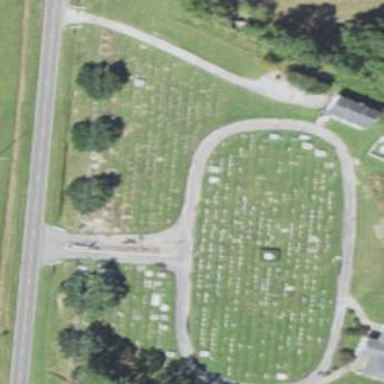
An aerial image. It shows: Cemetery.